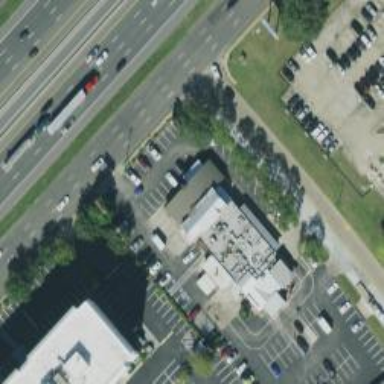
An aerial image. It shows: Restaurant building.